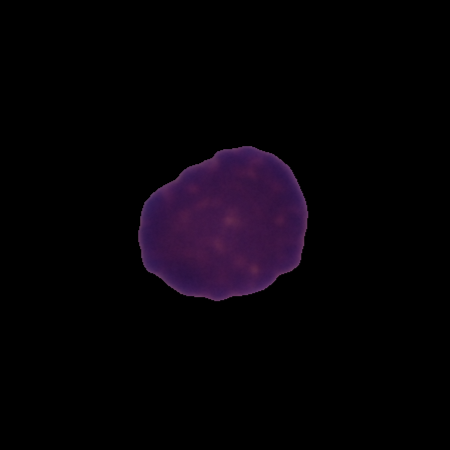
Label: healthy